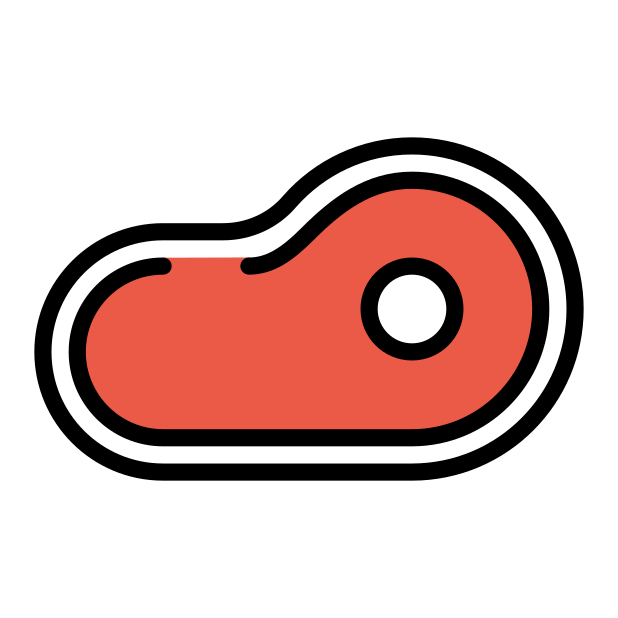
cut of meat